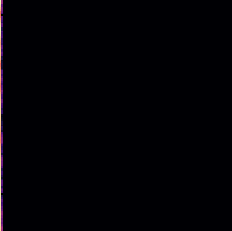
Sound class: Helicopter